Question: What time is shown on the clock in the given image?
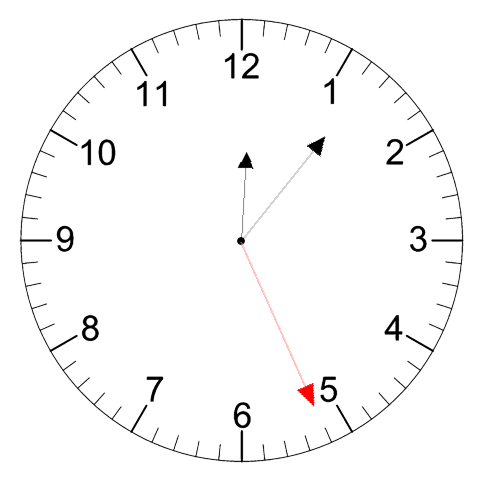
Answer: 12:06:26